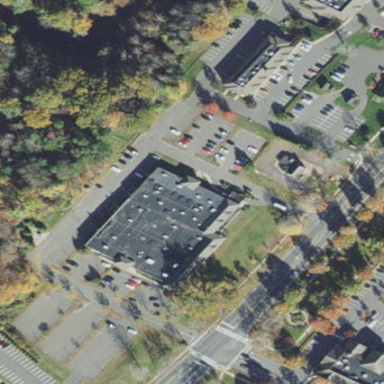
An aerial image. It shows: Commercial building.